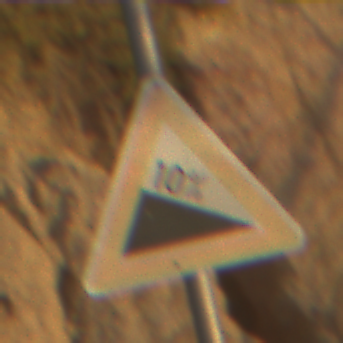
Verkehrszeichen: Gefaelle10
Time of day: SunriseSunset
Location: Outdoor (Nature)
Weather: PartlyCloudy
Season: NotSpecified
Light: Natural